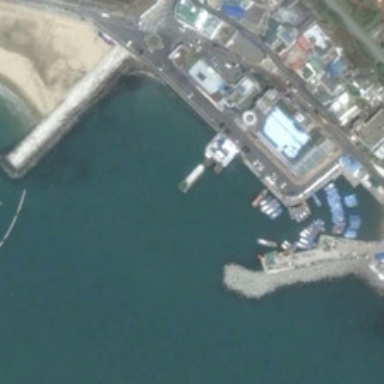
Some boats are in a port near some buildings .